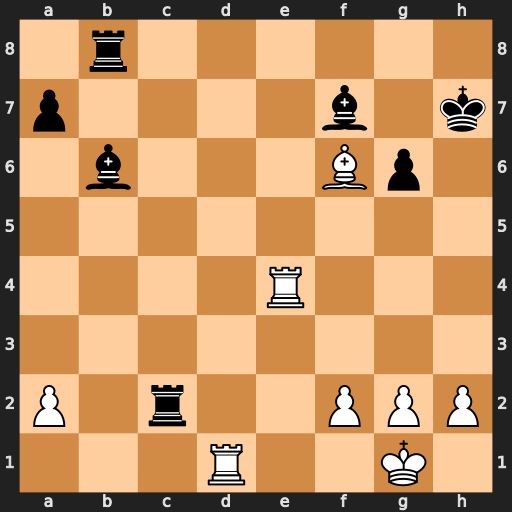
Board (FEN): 1r6/p4b1k/1b3Bp1/8/4R3/8/P1r2PPP/3R2K1
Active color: w
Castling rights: -
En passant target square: -
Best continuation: Rh4+ Kg8 Rh8#